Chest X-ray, PA view. Patient: 27 years old, sex M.
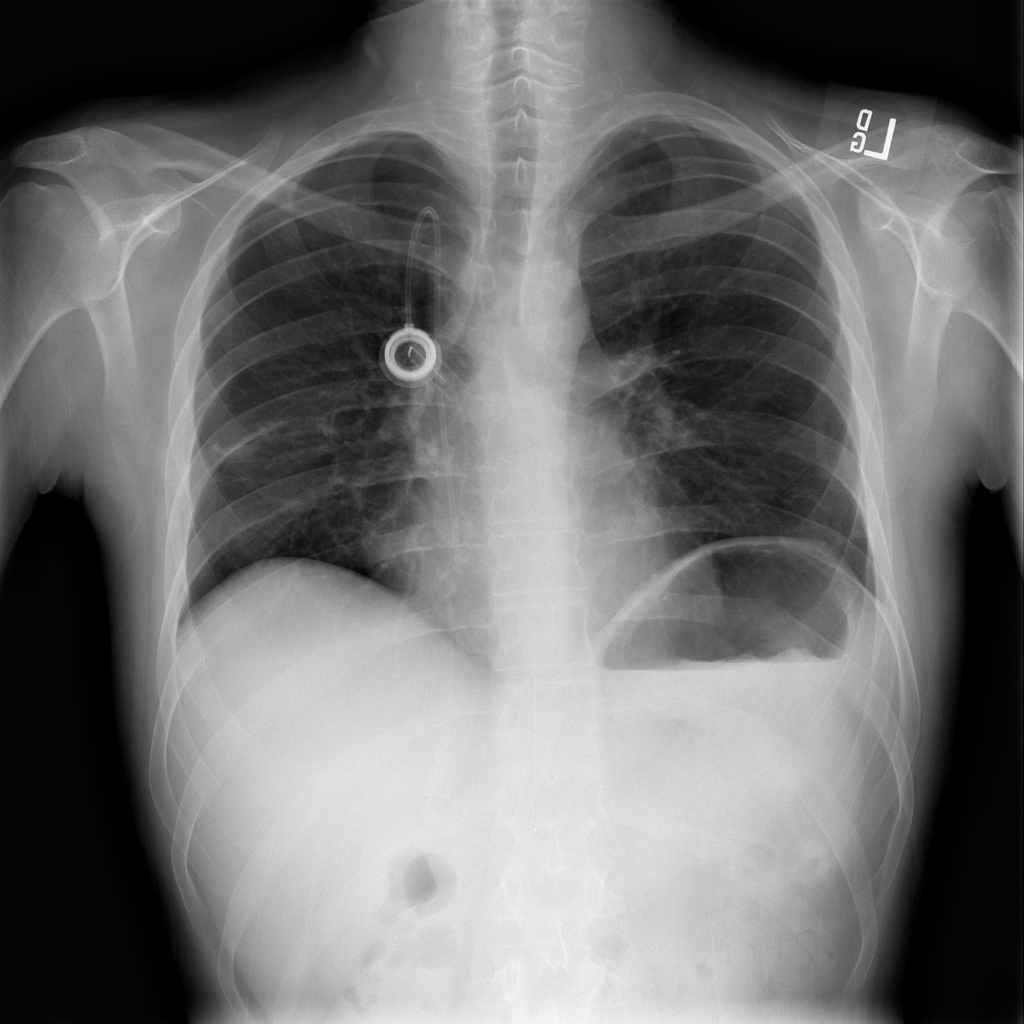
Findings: No Finding